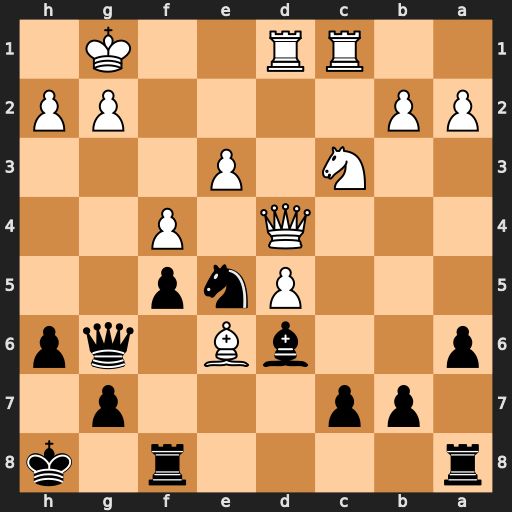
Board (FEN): r4r1k/1pp3p1/p2bB1qp/3Pnp2/3Q1P2/2N1P3/PP4PP/2RR2K1
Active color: b
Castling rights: -
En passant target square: -
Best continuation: Nf3+ Kh1 Nxd4